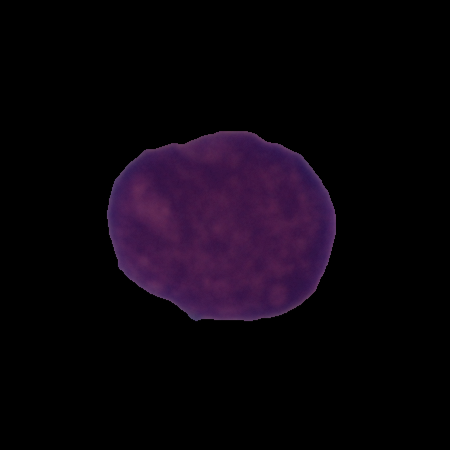
Label: cancer